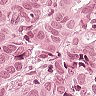
Metastatic tissue present: yes